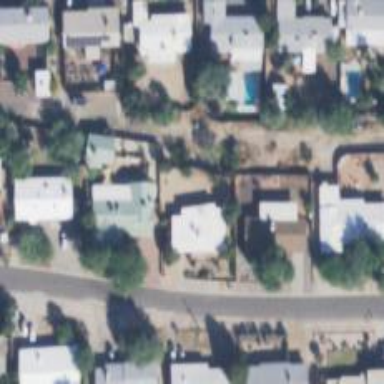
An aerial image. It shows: Alleyway designated as service road.